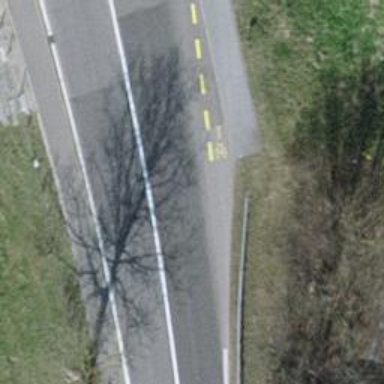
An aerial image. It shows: Secondary road with cycle track on the right side.